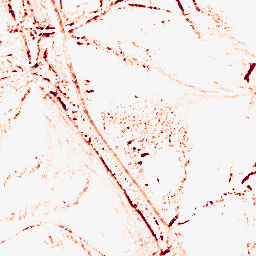
Category: morphological
Decomposition family: morphological_diamond
Decomposition parameters: operation: opening
radius: 3
Upsampling method: bspline
Upsampling parameters: scale: 8
Upsampling scale: 8